Question: I have installed typo3 9.5 using composer on an Ubuntu virtual machine (Virtual Box VM). Everything was working correctly until the VM stopped unexpectedly. Now I can see the Typo3 frontend page, but the backend shows me an error instead of the login page. The error says:
> Oops, an error occurred! Class
'Standard_action_SystemInformationDropDown_20940fed1a82f6d95c4f08802f1d7df50892e847'
not found

How can I fix this problem?
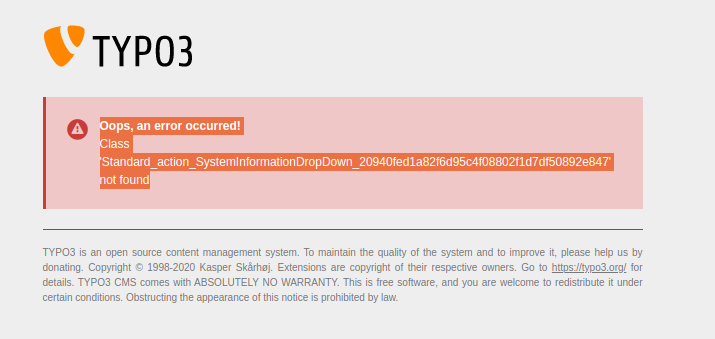
Answer: The error points to an invalid cache entry. Probably a cached Fluid template.
Probably clearing the caches by visting the InstallTool ('/typo3/install.php') " Maintenance " Flush TYPO3 and PHP caches would be enough.
If not (or if the InstallTool is not accessible due to the error), I suggest to delete the TYPO3 directories './typo3temp' and './var' and then let TYPO3 recreate them via the InstallTool " Maintentance " Directory Status.
In a composer install, running 'composer install' or at least 'composer dump' might be good measure after bringing a system back from an invalid state.